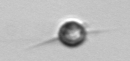
Label: Acanthoica_quattrospina